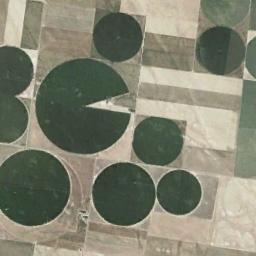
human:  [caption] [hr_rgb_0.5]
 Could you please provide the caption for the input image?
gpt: Several dark green circular farmlands with different radii and a fan-shaped farmlands are surrounded by some rectangular farmlands .

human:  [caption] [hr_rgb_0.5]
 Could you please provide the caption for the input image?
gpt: There are some deep green circle farmland and bare square farmland .

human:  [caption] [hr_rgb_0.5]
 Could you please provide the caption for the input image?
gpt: Dozens of circular farmland of different sizes mixed with dark green and light green, .

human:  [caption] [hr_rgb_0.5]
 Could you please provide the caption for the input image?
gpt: The circular farmland is mainly on the left .

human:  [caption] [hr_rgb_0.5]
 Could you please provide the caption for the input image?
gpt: There are some circular farmlands of different sizes arranged irregularly .